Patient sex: M
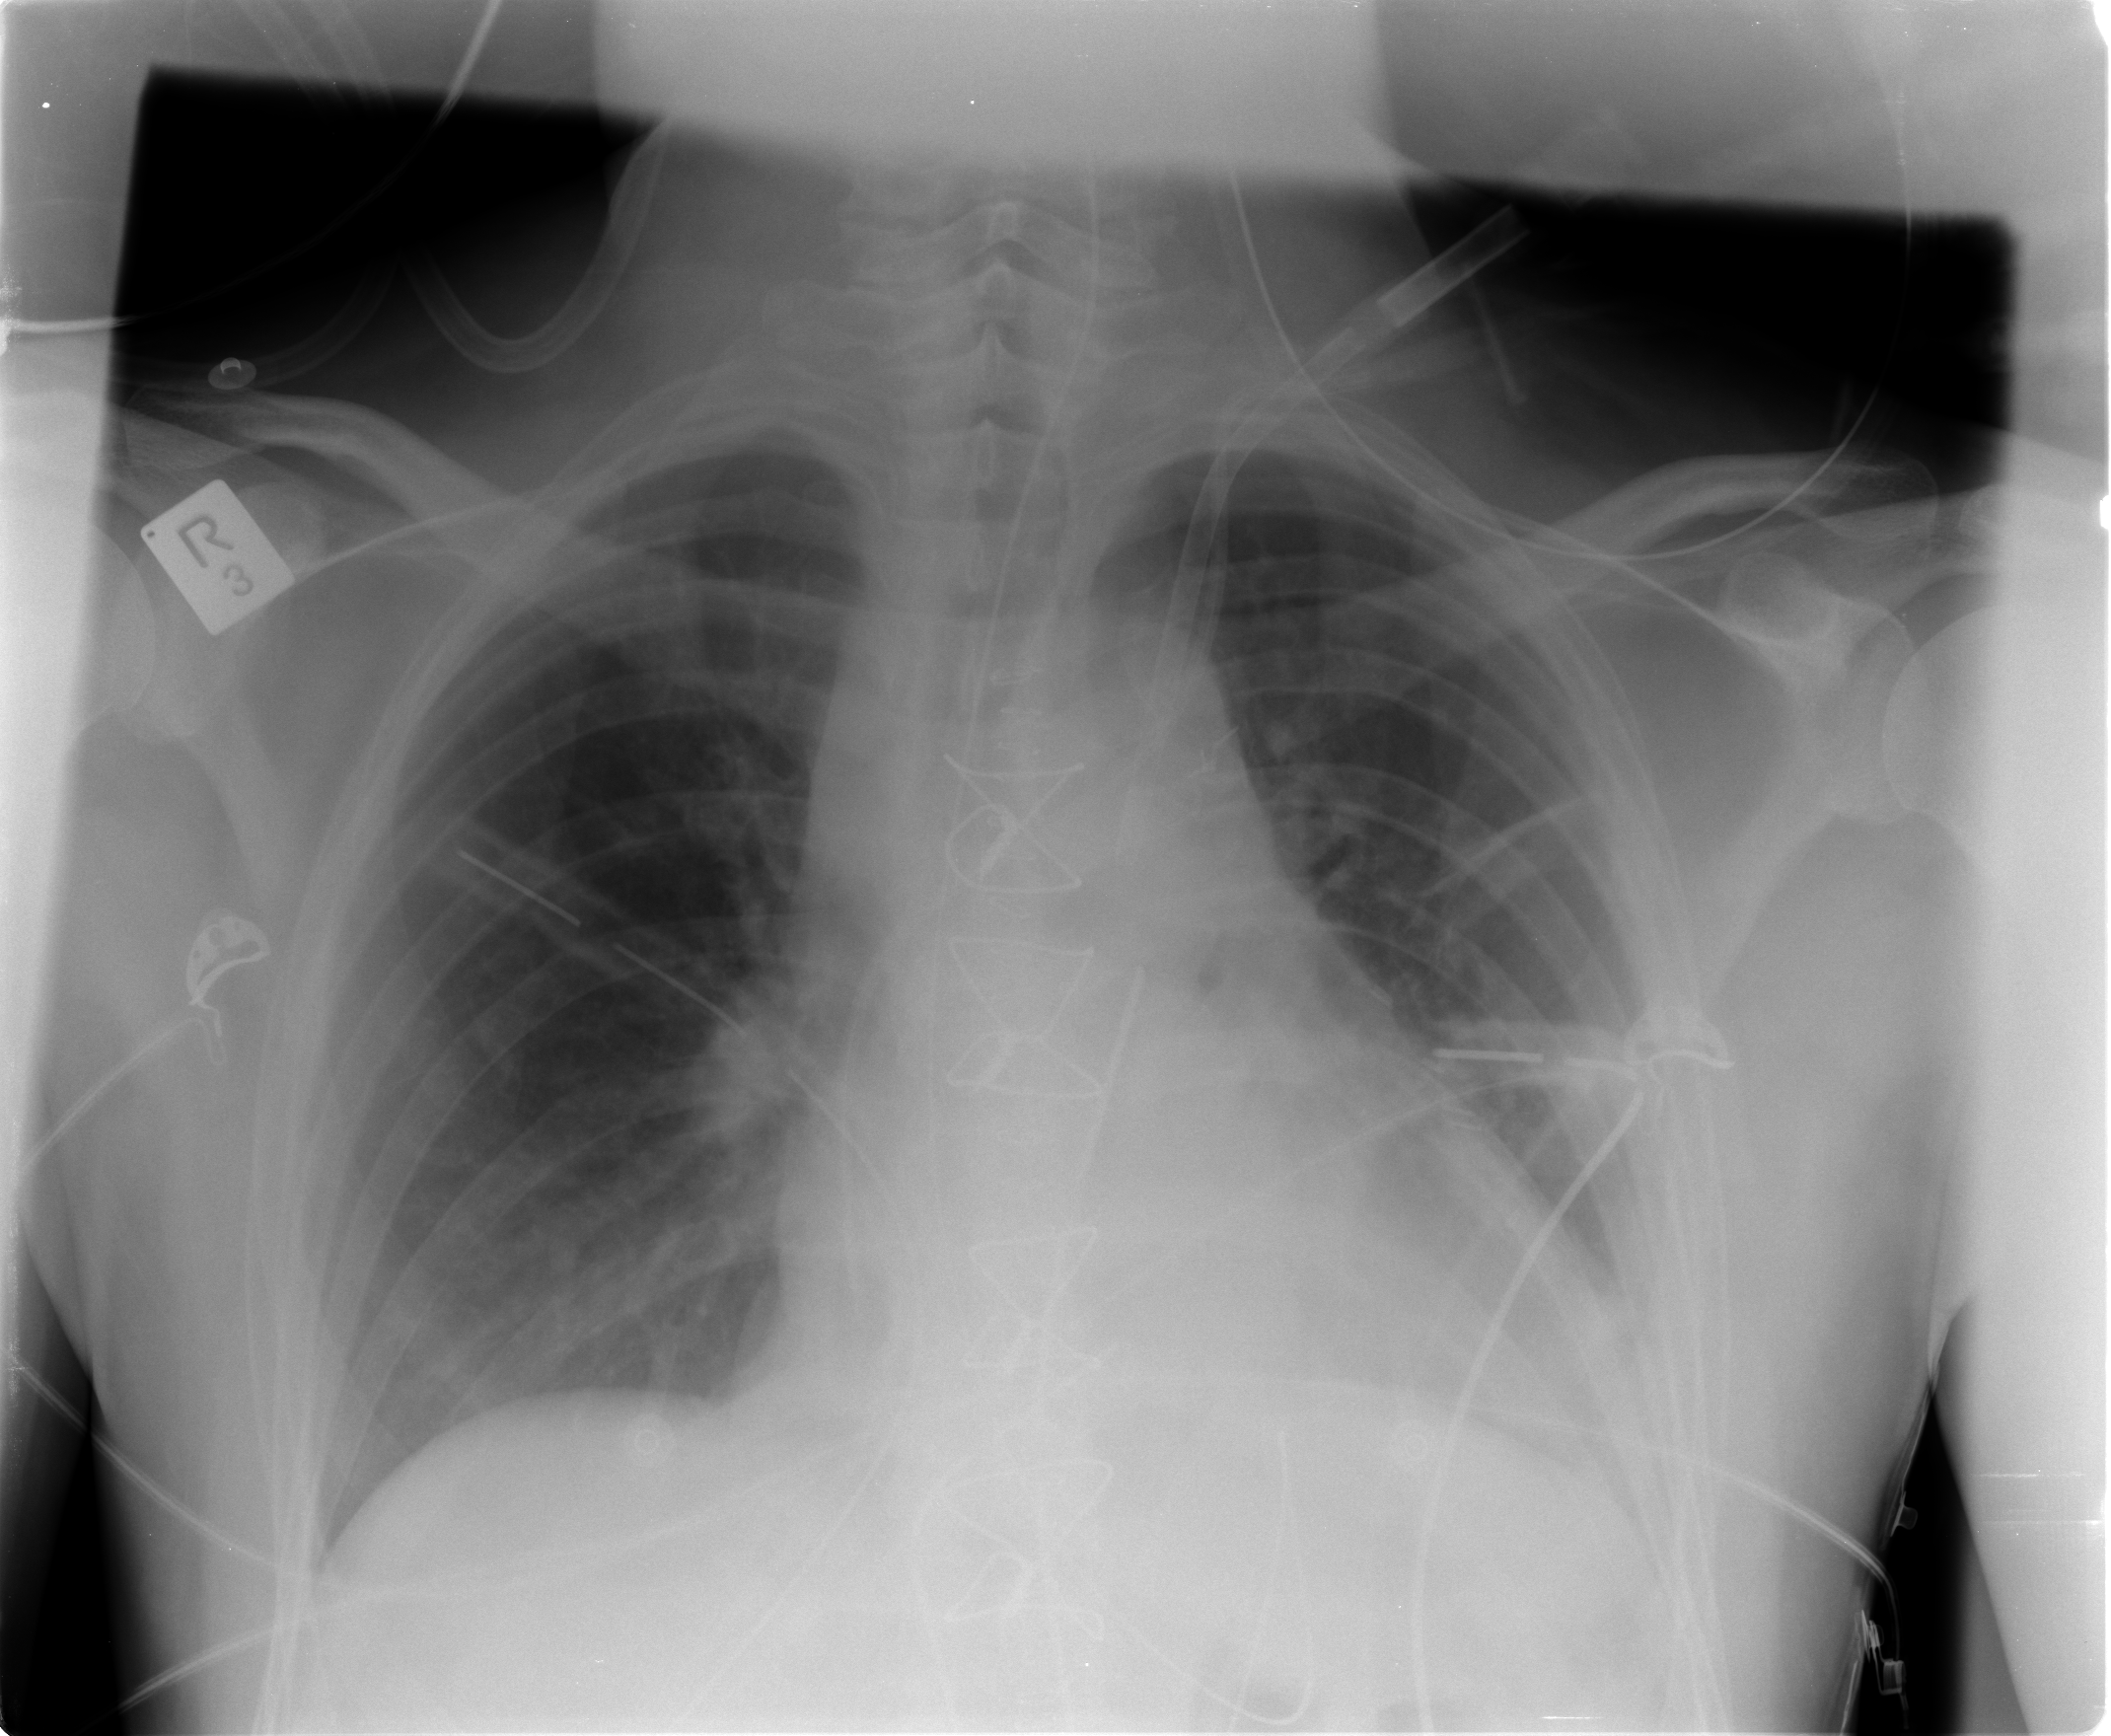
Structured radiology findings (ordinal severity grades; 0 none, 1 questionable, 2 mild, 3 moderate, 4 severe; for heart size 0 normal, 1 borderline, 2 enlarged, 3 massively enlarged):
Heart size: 1
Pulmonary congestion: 2
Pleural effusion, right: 0
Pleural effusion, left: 2
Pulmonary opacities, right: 0
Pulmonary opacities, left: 2
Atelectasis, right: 0
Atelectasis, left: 2